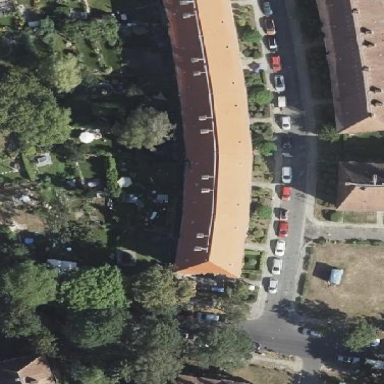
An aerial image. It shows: Apartment building with hipped roof.